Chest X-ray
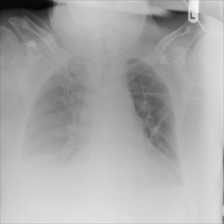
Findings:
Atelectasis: negative
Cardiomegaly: negative
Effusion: negative
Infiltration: negative
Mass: negative
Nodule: negative
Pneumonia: negative
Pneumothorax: negative
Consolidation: negative
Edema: negative
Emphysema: negative
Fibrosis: negative
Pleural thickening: negative
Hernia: negative